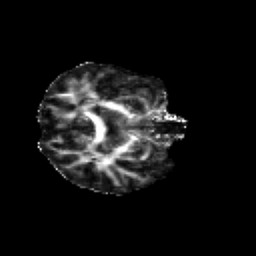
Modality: FA
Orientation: axial
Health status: healthy
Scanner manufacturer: siemens
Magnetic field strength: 3 T
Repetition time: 12 s
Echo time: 0.092 s